Field crop: maize
Growth stage: 2
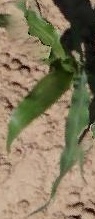
Species: maize